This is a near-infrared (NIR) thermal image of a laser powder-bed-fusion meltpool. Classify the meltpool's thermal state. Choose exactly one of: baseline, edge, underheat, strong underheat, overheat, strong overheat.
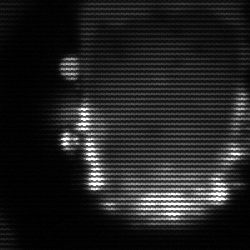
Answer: baseline